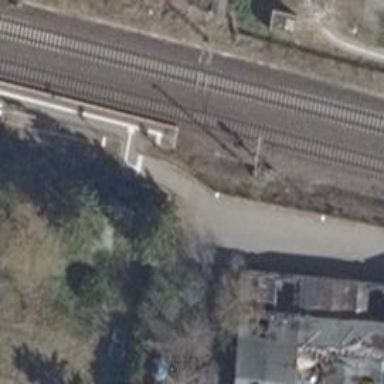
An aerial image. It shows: Platform at public transport station with shelter.